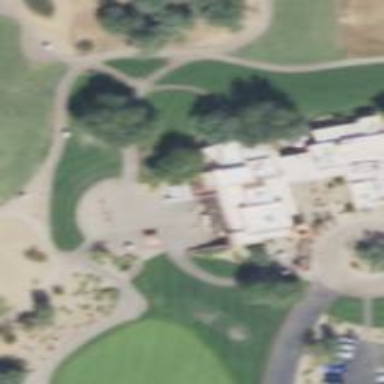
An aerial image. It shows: Clubhouse building at golf course.